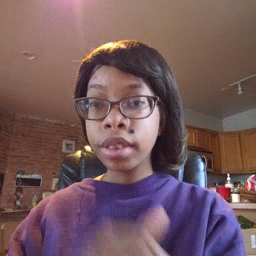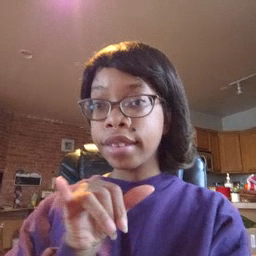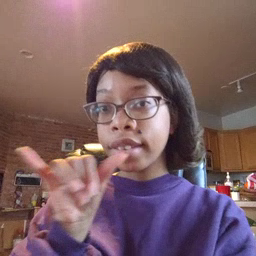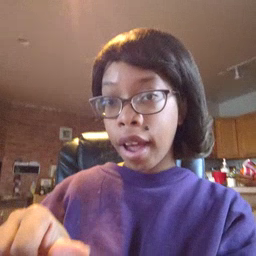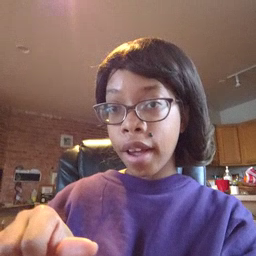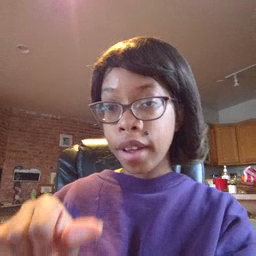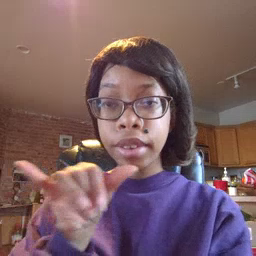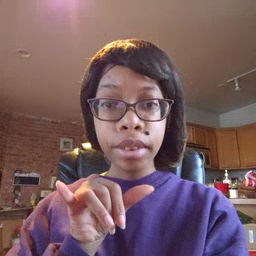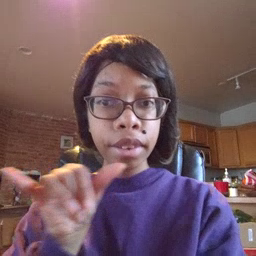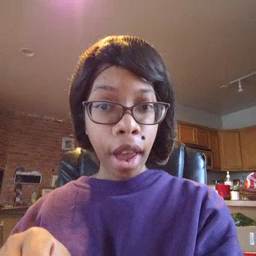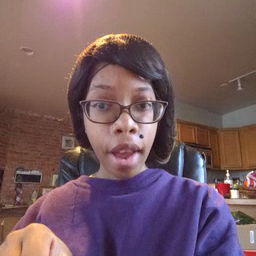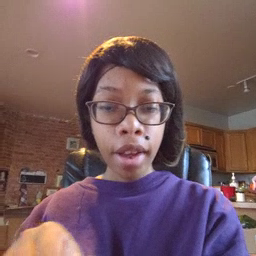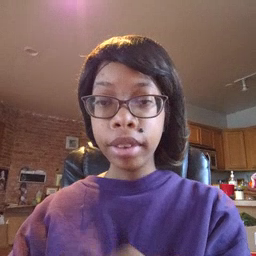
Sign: stay